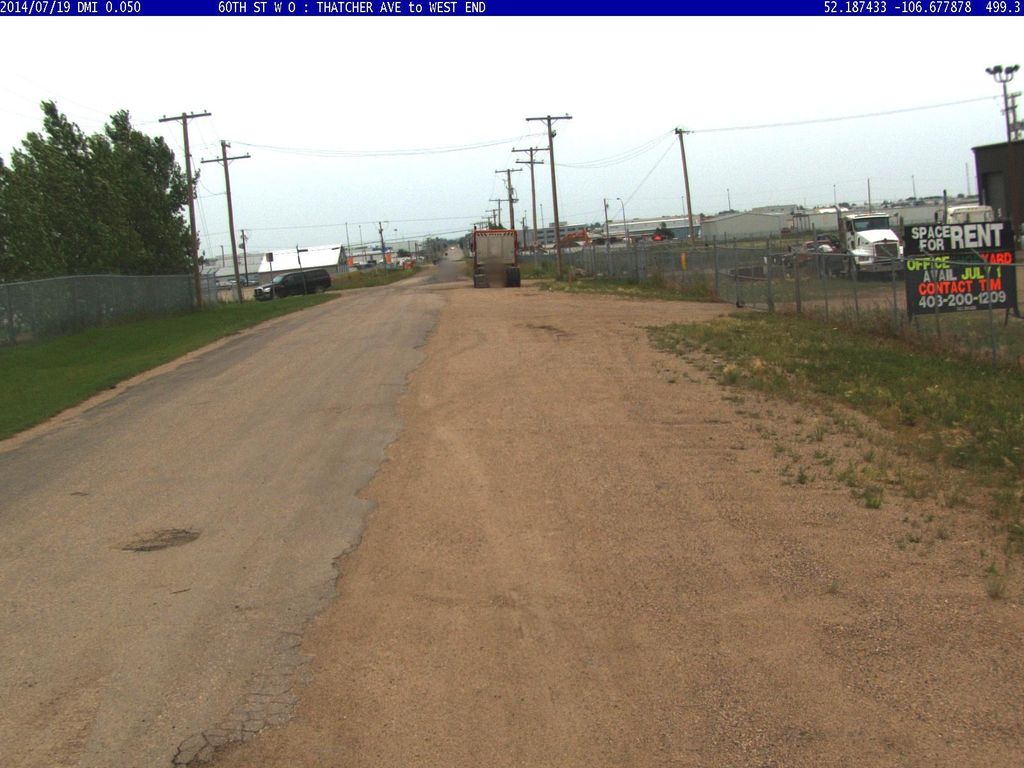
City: saskatoon